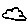
Label: cloud